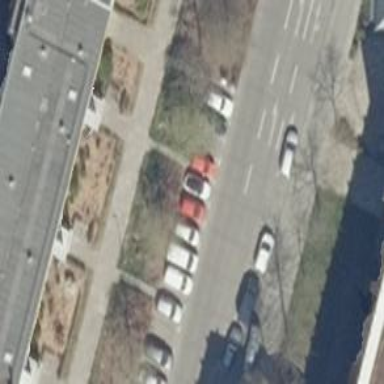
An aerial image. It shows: Parking available on the street side.